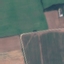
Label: AnnualCrop